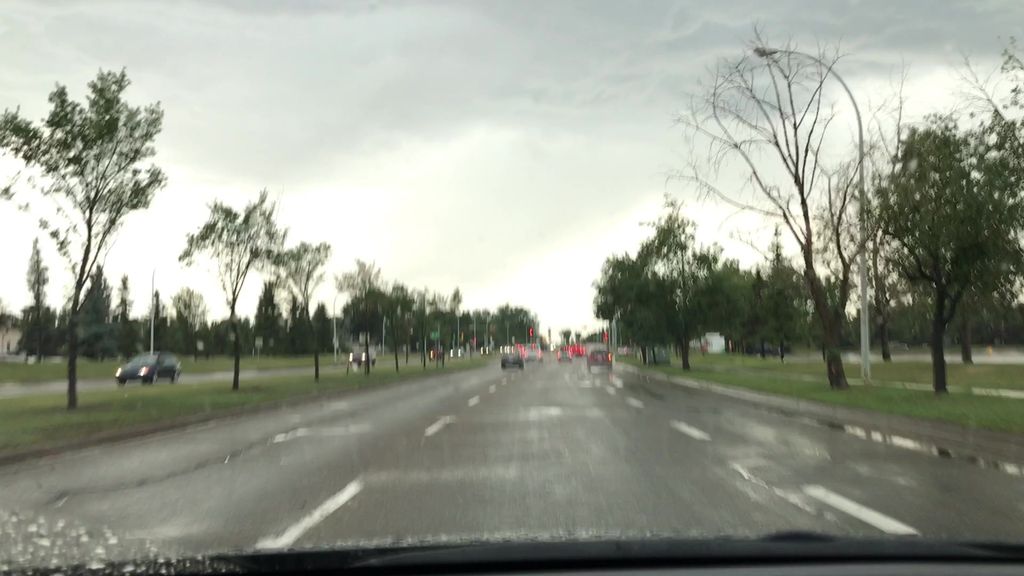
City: edmonton